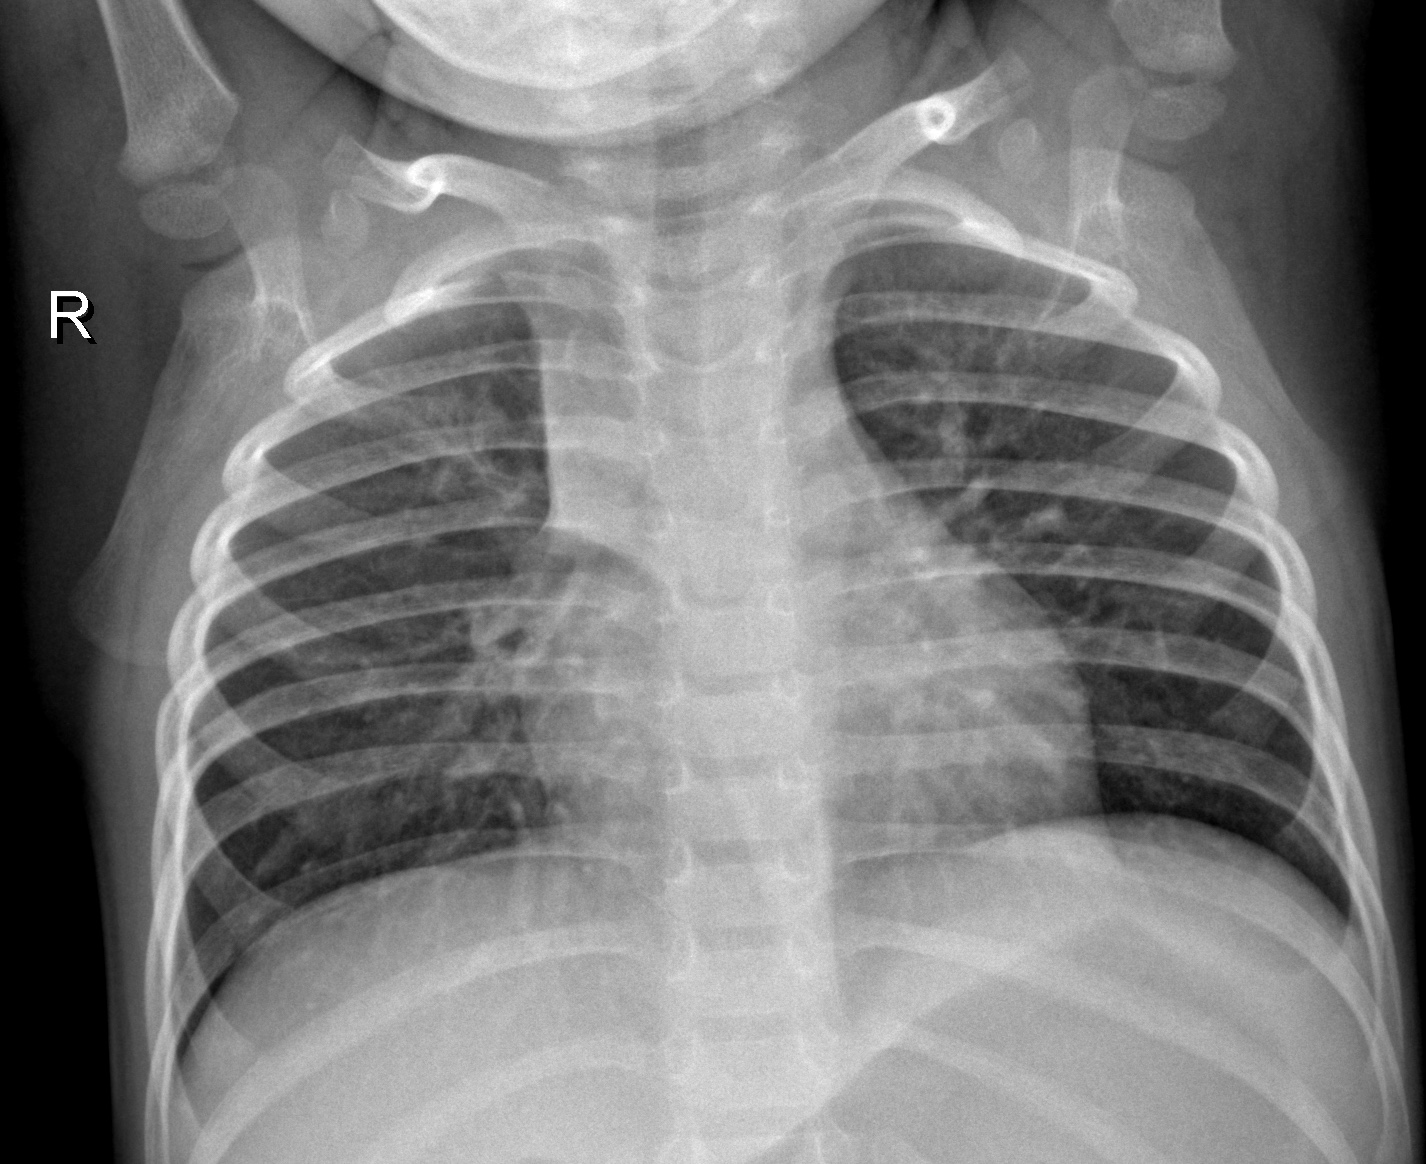
Diagnosis: NORMAL